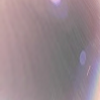
Label: sunburn